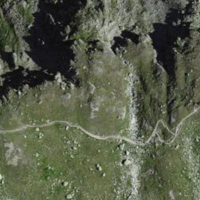
EUNIS habitat code: 31
Species observed at this site:
Kalmia procumbens
Marmota marmota